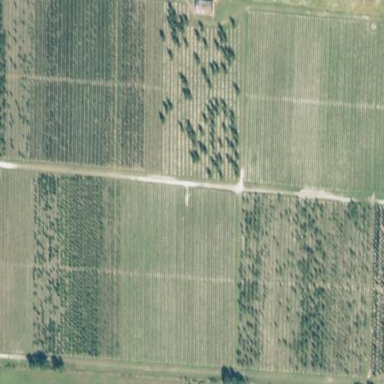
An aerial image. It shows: Plant nursery with trees.